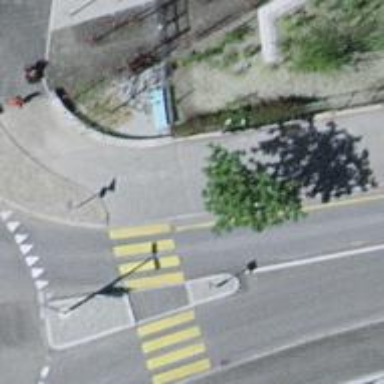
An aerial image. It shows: Marked road crossing with pedestrian island.